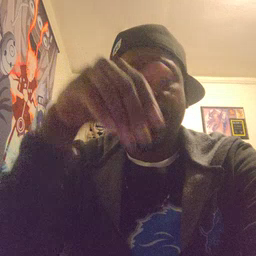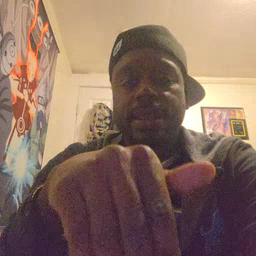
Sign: night